Question: I am calling a WebMethod() using $.ajax() and it doesn't seem like the VB is handling the data correctly.
Here is my JS:
'''
$.ajax({
type: "POST",
url: "Default.aspx/RemoveUser",
data: "{'s':'test'}",
contentType: "application/json; charset=utf-8",
dataType: "json",
success: function (msg) {
alert(msg.d);
},
error: function (jqXHR, textStatus, errorThrown) {
alert(textStatus + "
" + errorThrown);
}
});
'''
And I created two RemoveUser functions, below:
'''
<WebMethod()> _
Public Shared Function RemoveUser(ByVal s As String) As String
Return s
End Function
'''
and
'''
<WebMethod()> _
Public Shared Function RemoveUser() As Boolean
Return True
End Function
'''
However, when I execute the above JS I get "true" returned. It is passing the data correctly:

Commenting out the RemoveUser(ByVal s As String) function does not change behavior at all.
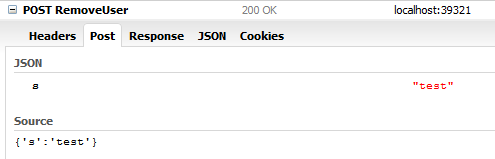
Answer: I think you are using overloading methods here:
Check this out: <URL>